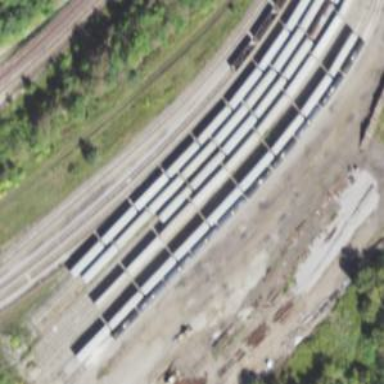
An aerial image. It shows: Railway siding with rails.